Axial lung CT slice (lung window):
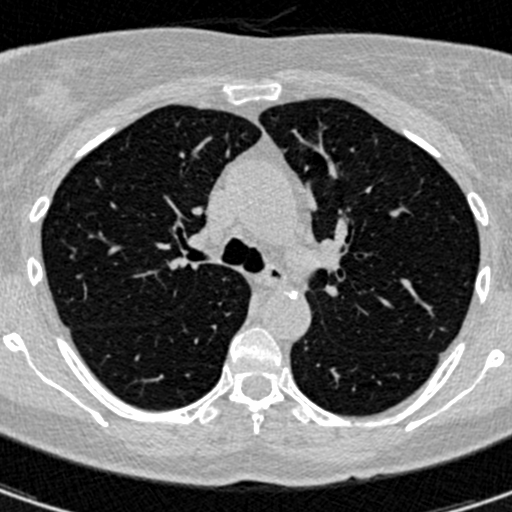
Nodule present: no